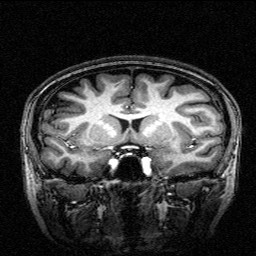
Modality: T1w
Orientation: sagittal
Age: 27
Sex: female